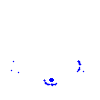
Particle: proton